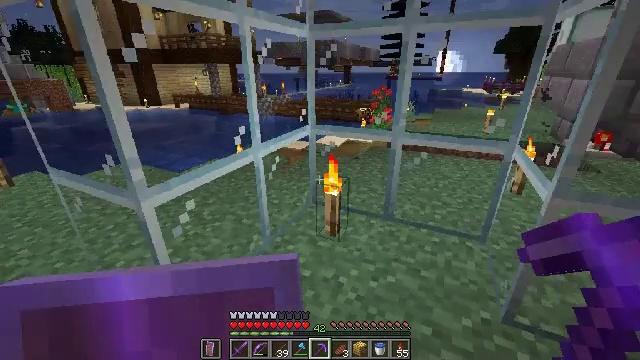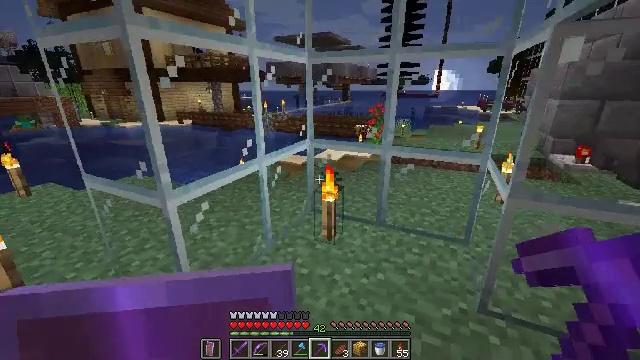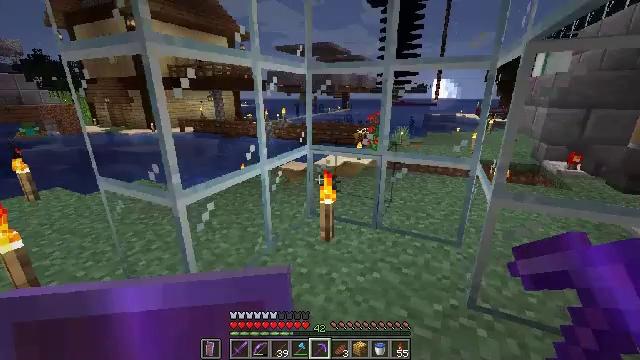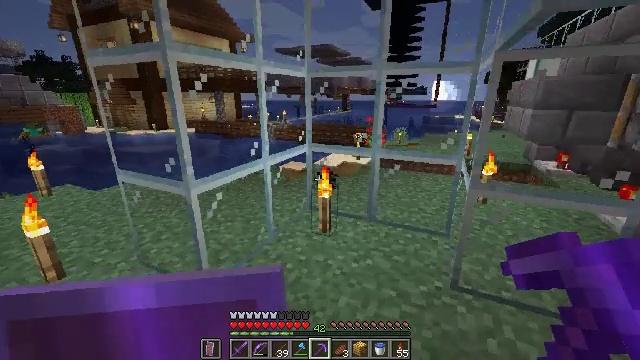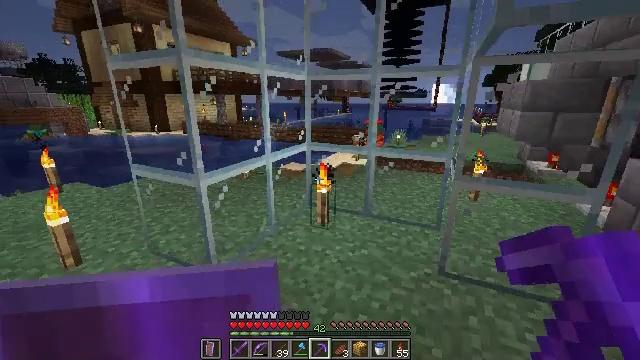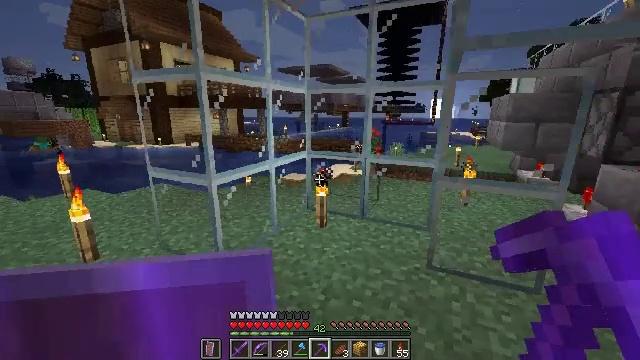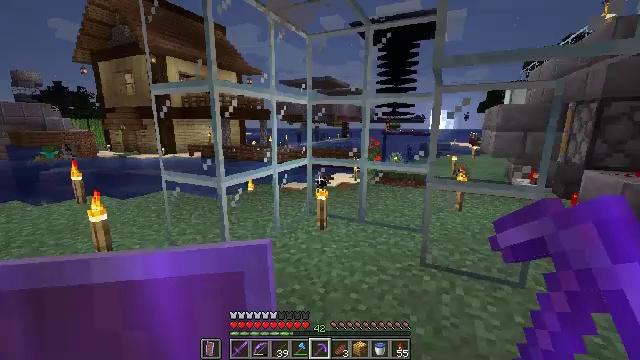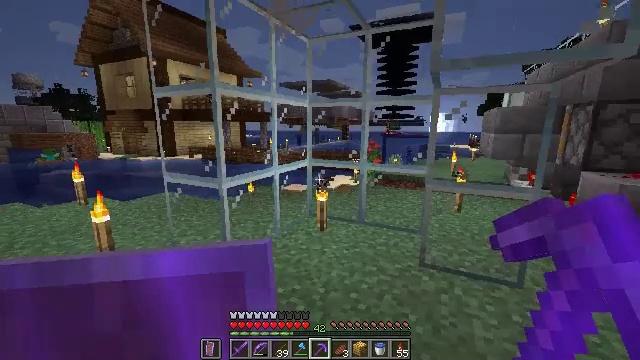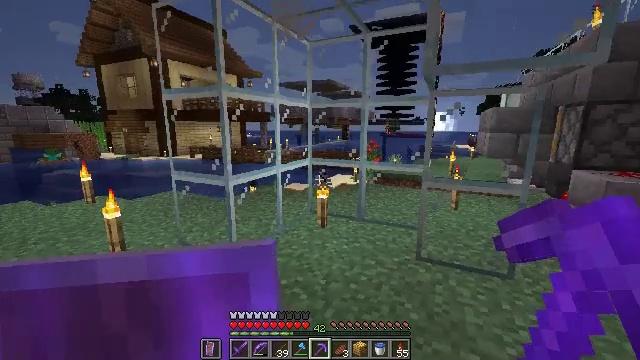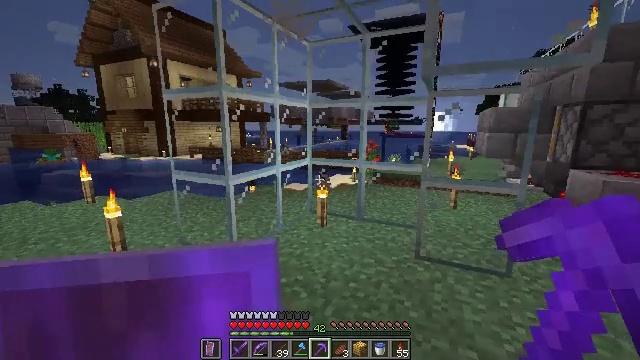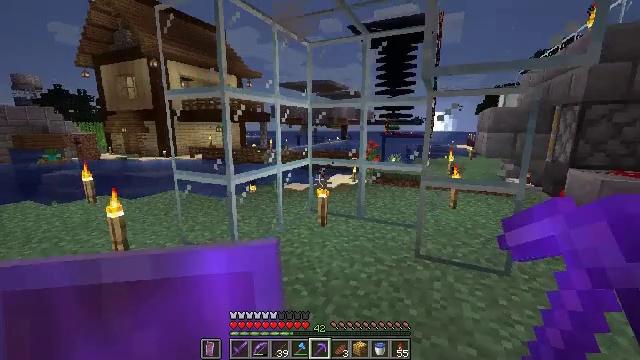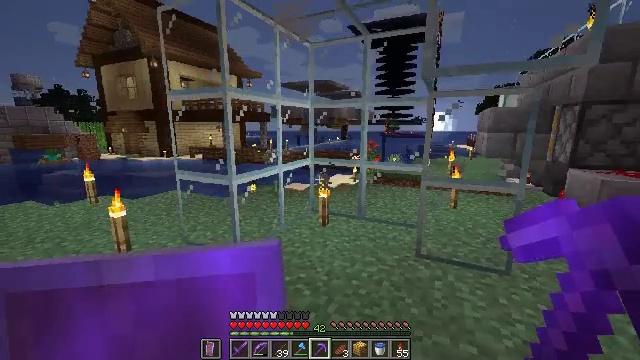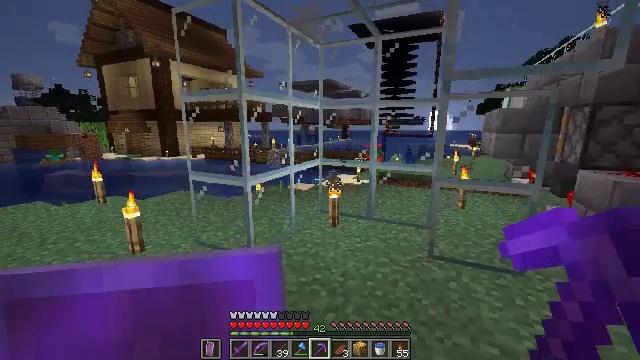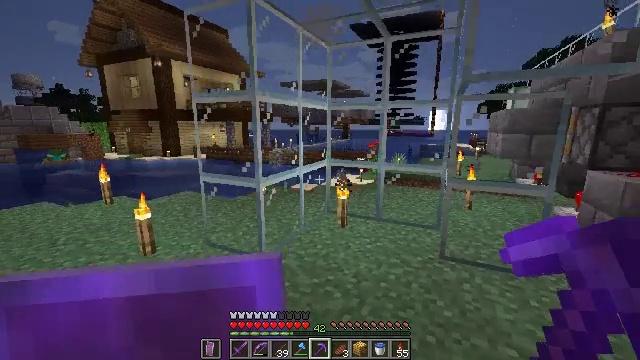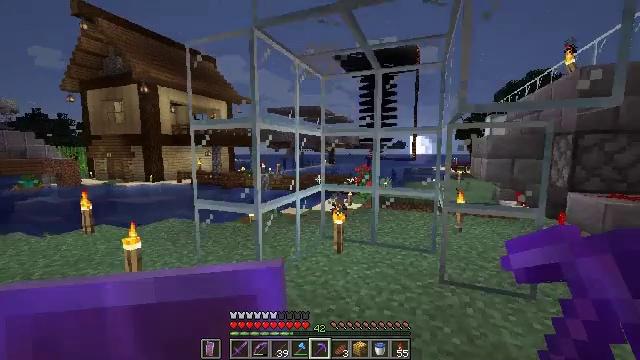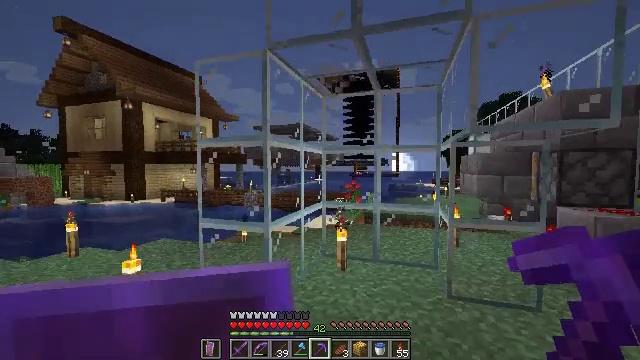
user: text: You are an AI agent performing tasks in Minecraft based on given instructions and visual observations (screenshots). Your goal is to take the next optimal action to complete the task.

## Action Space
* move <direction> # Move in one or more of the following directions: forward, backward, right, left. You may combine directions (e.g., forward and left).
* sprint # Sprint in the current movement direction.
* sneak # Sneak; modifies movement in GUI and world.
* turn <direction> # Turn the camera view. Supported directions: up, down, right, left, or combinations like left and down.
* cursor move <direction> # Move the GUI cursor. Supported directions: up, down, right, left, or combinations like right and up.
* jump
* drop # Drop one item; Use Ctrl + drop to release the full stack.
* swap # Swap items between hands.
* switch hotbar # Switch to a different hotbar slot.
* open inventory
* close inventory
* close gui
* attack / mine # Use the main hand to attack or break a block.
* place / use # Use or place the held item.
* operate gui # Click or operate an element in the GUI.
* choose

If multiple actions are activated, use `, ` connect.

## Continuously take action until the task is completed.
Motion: motion action
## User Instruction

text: Shatter the glass to collect it.
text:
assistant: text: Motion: move back, turn up
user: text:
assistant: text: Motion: move back, turn up
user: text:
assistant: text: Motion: move back
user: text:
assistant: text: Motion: move back
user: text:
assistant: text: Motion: move back, turn up
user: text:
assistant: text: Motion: move back, turn up
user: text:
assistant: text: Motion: no_op
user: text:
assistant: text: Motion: no_op
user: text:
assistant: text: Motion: no_op
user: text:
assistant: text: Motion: no_op
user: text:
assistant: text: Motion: move left
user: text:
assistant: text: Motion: move left
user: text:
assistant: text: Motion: move left
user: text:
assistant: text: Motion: move left, turn right and up
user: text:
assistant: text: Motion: move left, turn right and up
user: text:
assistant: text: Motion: move left, turn right and up
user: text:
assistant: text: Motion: move left, turn right and up
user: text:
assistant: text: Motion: no_op
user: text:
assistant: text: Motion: no_op
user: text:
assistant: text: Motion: no_op
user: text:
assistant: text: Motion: no_op
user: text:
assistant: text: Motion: no_op
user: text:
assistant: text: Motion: no_op
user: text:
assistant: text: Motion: turn left
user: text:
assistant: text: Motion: no_op
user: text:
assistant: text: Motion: move forward, attack / mine
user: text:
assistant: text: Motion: move forward, attack / mine
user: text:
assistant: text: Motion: move forward, attack / mine
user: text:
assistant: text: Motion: move forward, attack / mine
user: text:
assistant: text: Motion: move forward, attack / mine